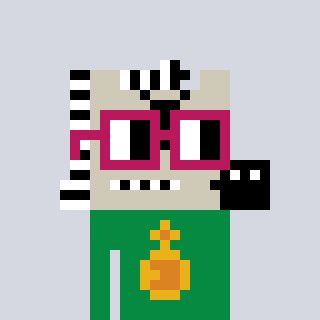
a pixel art character with square dark red glasses, a zebra-shaped head and a green-colored body on a cool background